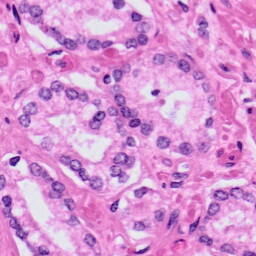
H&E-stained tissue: Prostate